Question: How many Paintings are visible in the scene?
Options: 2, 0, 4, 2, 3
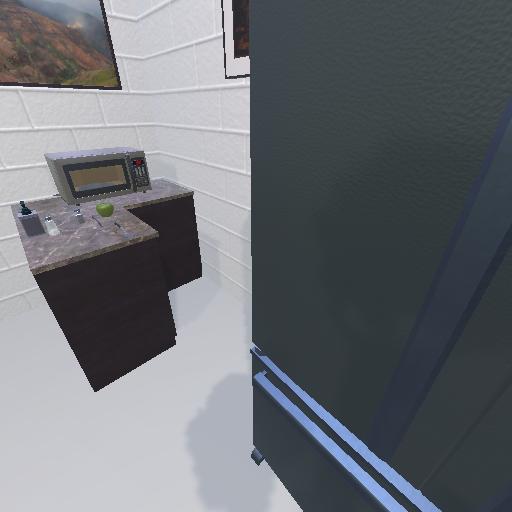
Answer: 2